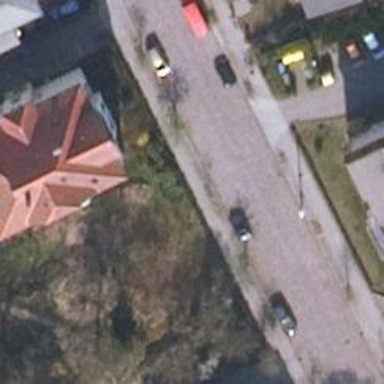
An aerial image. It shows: Residential road with sidewalks on both sides.